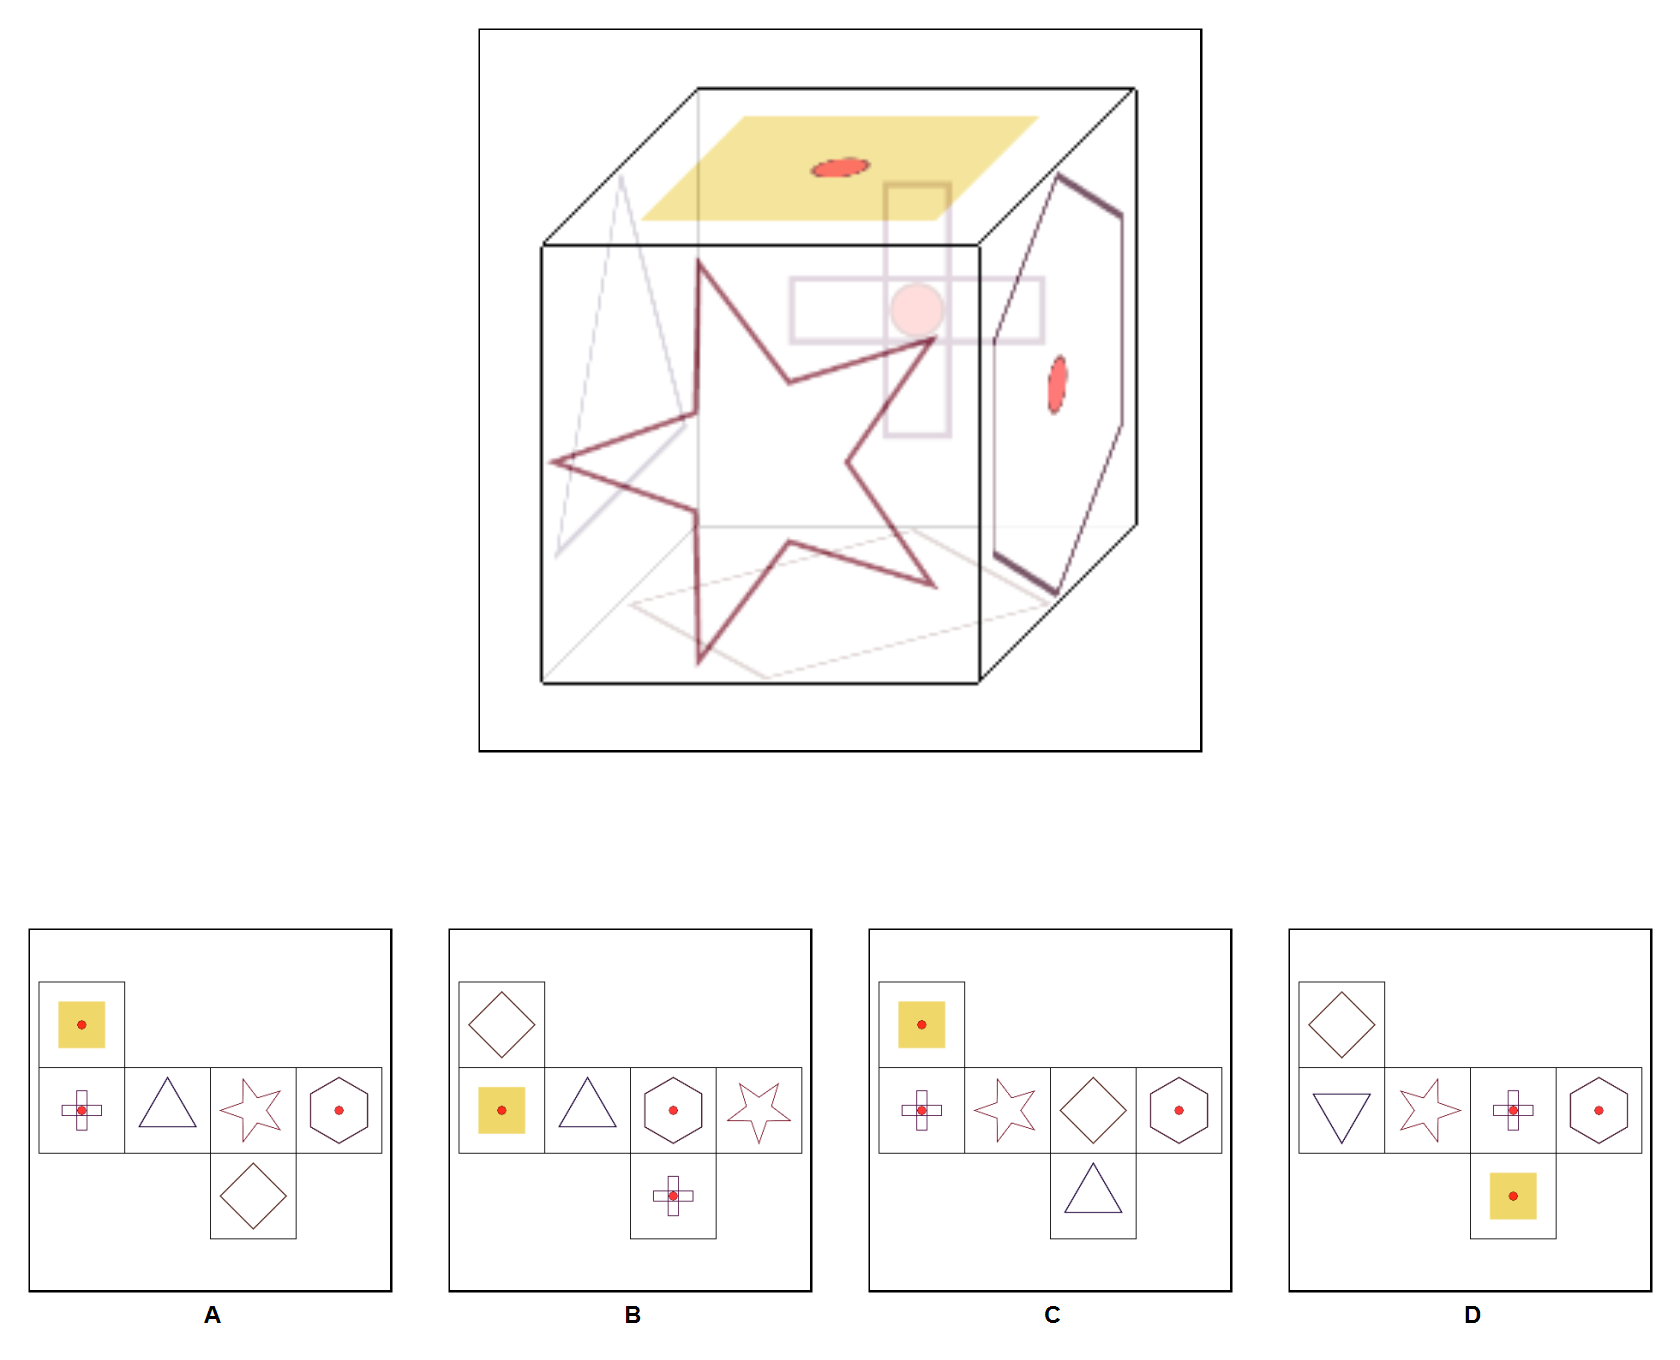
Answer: A